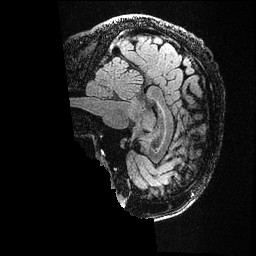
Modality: FLAIR
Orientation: sagittal
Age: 32
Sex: male
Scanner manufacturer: ge
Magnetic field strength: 3 T
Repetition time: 4.802 s
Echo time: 0.1169 s